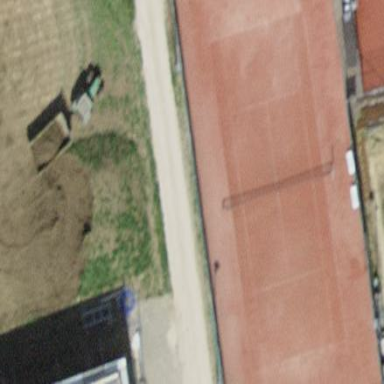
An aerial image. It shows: Tennis court in leisure pitch.